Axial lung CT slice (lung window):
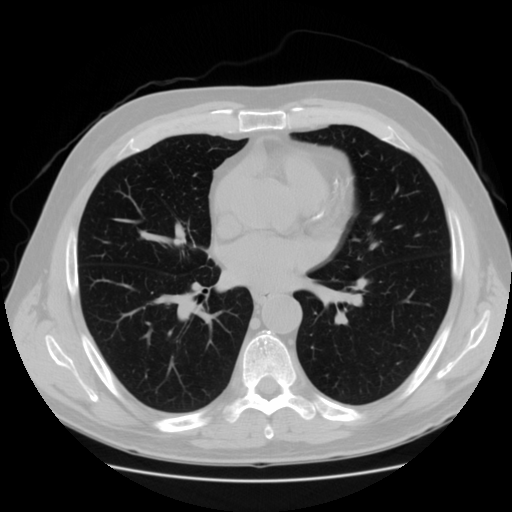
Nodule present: no